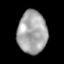
Tissue: lung
Cell type: Endothelial cells
Senescence score: 0.17
Nuclear area (px): 1227
Mean DAPI intensity: 165.766